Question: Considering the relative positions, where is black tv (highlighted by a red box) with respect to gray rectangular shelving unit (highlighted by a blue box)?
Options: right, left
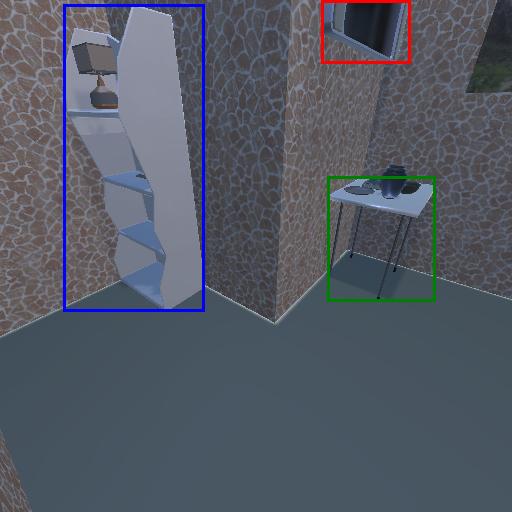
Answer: right